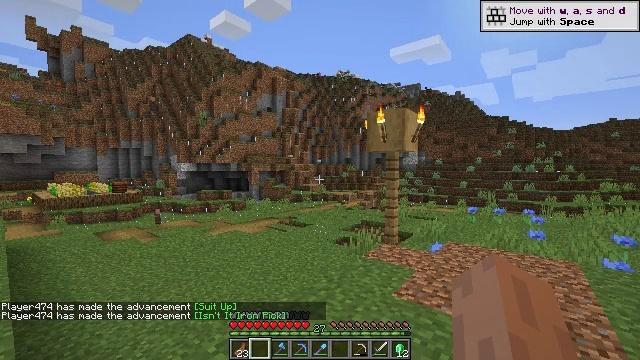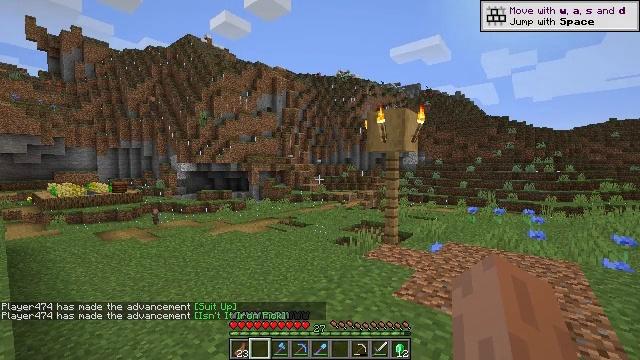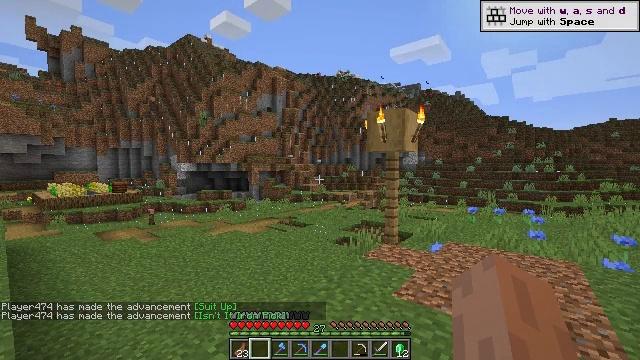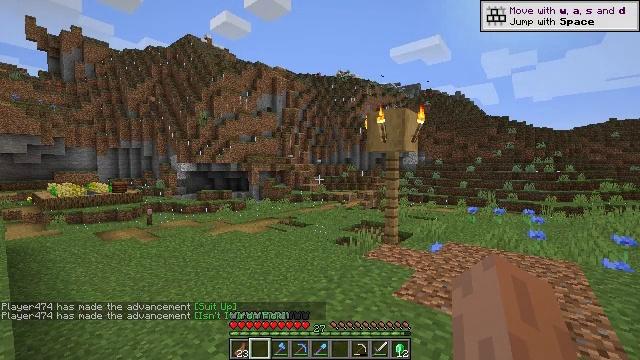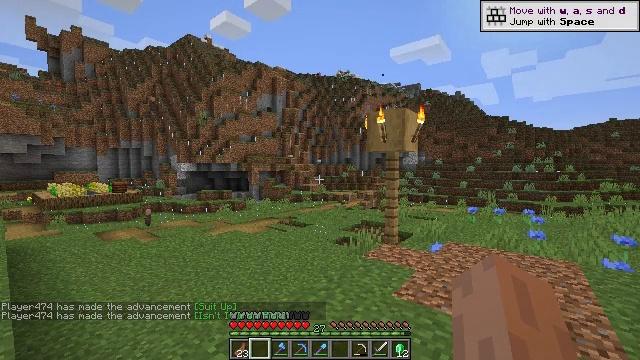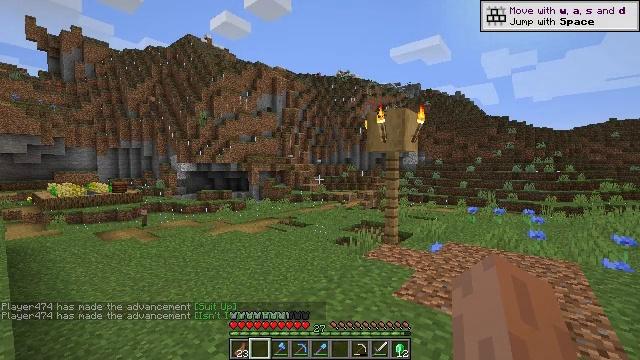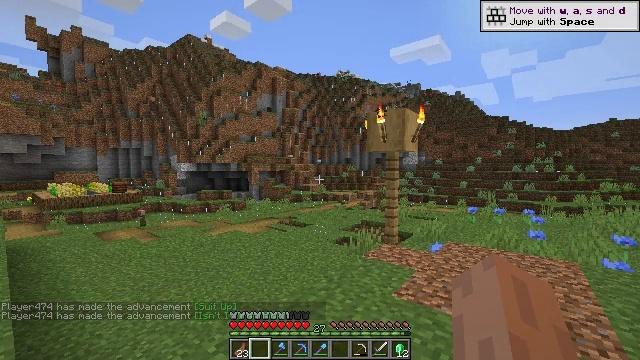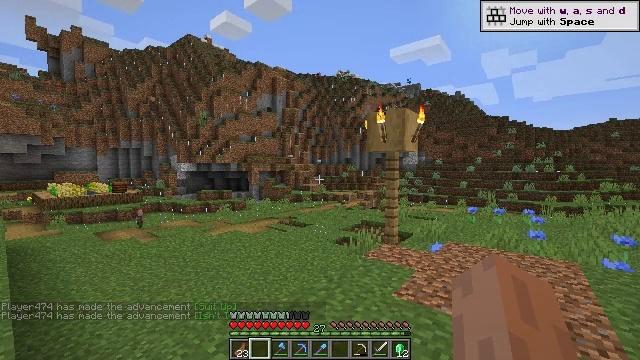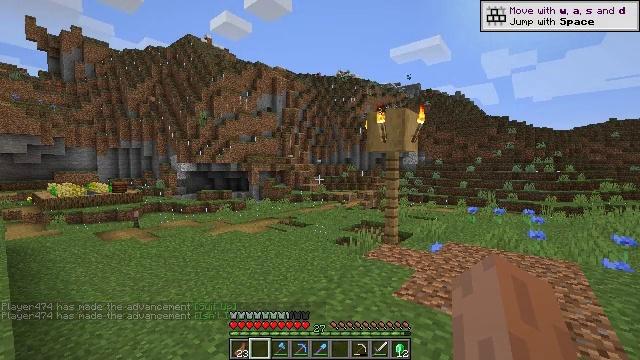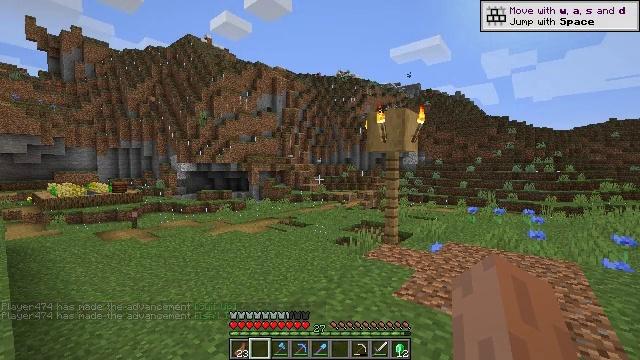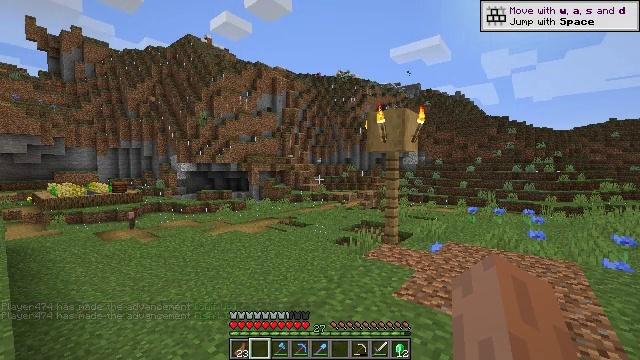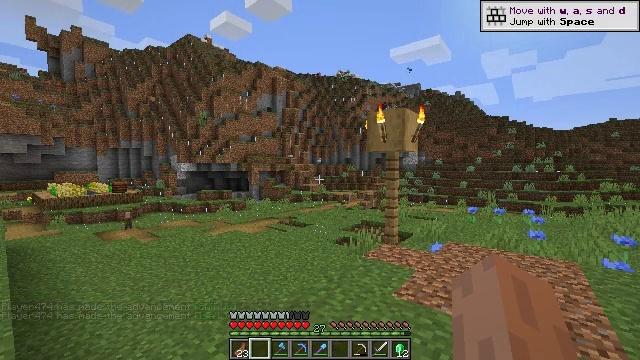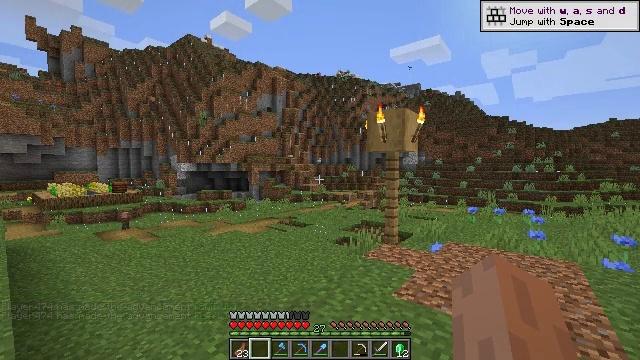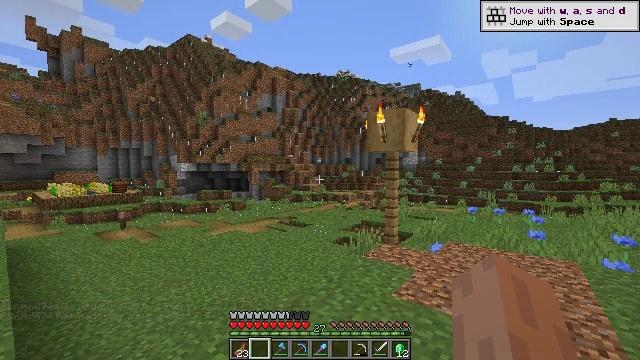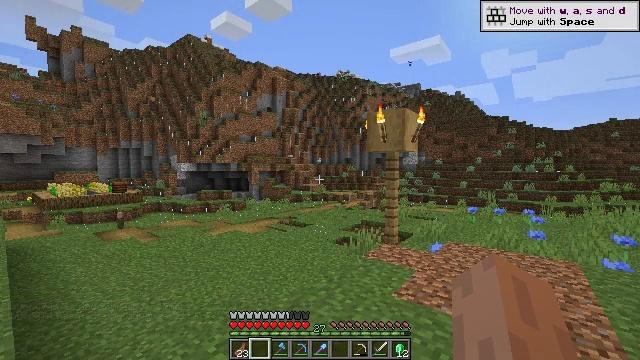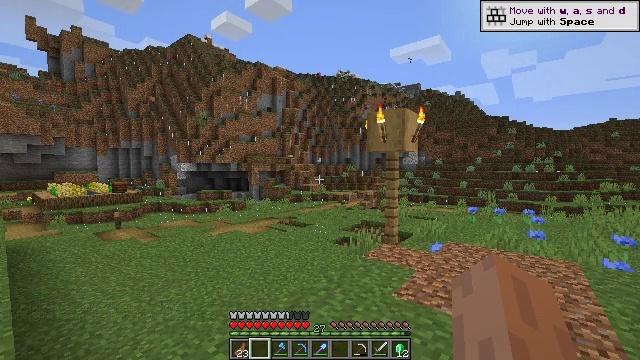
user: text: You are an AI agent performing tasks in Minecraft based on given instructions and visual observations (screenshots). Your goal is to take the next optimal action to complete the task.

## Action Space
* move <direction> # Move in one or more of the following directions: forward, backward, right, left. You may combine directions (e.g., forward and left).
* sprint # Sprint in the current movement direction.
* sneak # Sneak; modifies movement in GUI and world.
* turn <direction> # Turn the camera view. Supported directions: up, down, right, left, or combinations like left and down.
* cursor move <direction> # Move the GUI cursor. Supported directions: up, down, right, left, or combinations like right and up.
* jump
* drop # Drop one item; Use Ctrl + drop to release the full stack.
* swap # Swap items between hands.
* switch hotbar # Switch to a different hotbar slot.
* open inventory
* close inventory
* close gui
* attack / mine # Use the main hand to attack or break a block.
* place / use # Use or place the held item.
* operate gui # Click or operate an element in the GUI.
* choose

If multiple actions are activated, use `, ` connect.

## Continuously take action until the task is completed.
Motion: motion action
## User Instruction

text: Collect the orange glazed terracotta.
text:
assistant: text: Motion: no_op
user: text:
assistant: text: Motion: no_op
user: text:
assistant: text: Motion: no_op
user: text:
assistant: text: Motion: no_op
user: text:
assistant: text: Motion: no_op
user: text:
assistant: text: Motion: no_op
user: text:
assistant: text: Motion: no_op
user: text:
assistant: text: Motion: no_op
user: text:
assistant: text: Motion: no_op
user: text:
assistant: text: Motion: no_op
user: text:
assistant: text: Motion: no_op
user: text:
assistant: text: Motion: no_op
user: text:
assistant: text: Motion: no_op
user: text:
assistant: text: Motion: no_op
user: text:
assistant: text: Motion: no_op
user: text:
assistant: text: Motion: no_op
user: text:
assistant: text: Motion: no_op
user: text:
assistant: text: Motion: no_op
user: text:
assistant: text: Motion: no_op
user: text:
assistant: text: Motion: no_op
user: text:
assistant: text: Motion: no_op
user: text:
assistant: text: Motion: no_op
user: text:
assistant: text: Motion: no_op
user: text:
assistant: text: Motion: no_op
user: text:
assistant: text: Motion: no_op
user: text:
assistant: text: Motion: no_op
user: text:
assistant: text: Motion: no_op
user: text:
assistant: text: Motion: no_op
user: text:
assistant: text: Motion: no_op
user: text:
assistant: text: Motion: no_op